Interaction volume radius: 10 \u00c5
Interaction volume height: 15 \u00c5
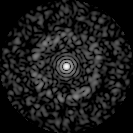
Disorder parameter: 0.8247